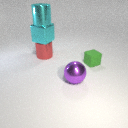
large red metal cylinder below large cyan metal cube